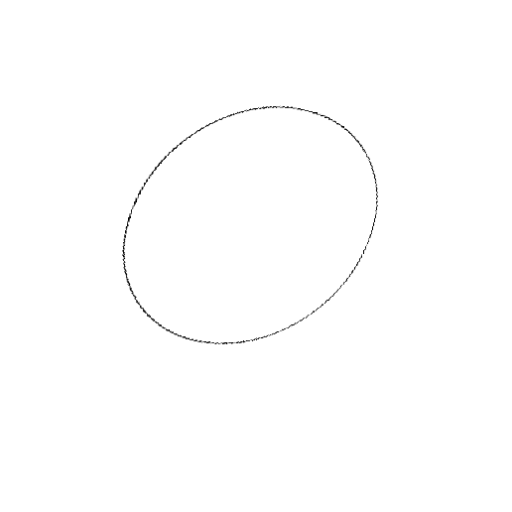
Crossing number: 0